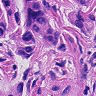
Metastatic tissue present: yes